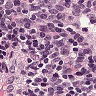
Metastatic tissue present: no